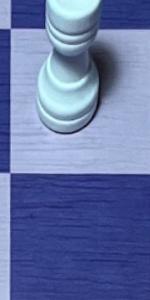
Label: Empty